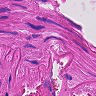
Metastatic tissue present: no